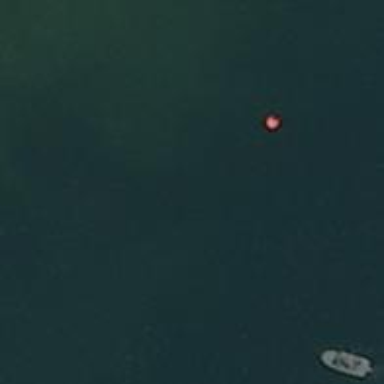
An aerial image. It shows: Red buoy.